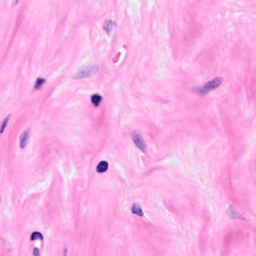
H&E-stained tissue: Breast